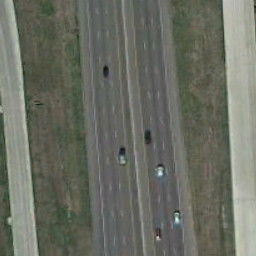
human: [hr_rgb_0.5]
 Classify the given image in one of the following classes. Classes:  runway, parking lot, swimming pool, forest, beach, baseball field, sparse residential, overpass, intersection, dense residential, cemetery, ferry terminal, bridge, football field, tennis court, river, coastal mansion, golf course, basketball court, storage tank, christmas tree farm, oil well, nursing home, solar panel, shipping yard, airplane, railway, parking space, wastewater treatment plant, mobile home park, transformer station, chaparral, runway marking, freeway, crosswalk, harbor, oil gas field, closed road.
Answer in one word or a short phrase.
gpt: freeway